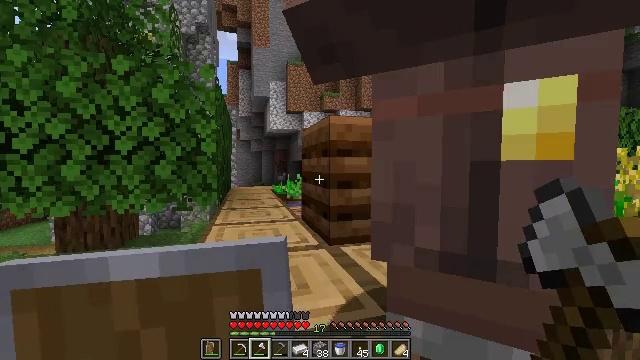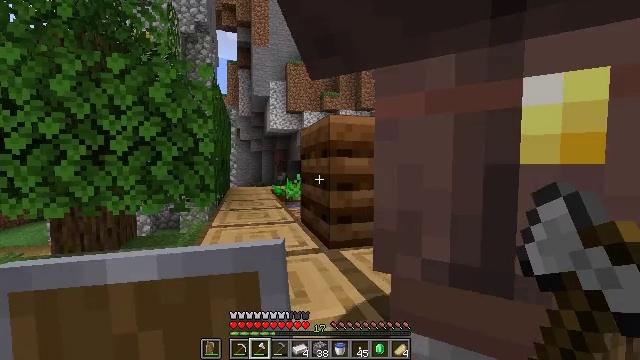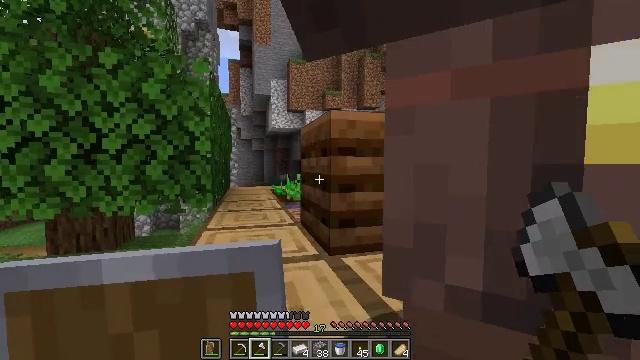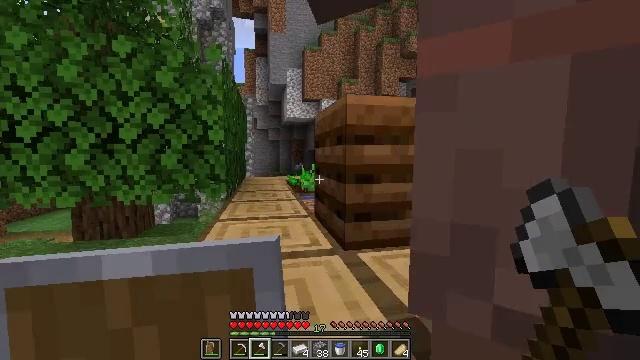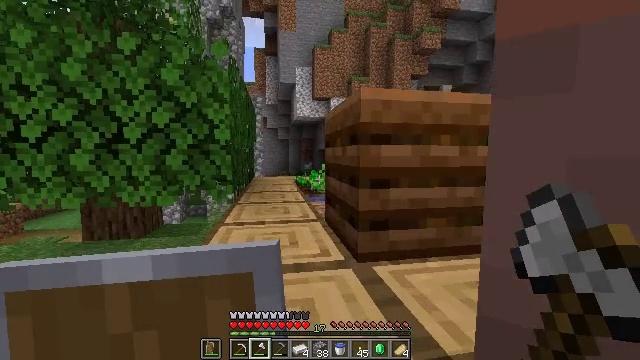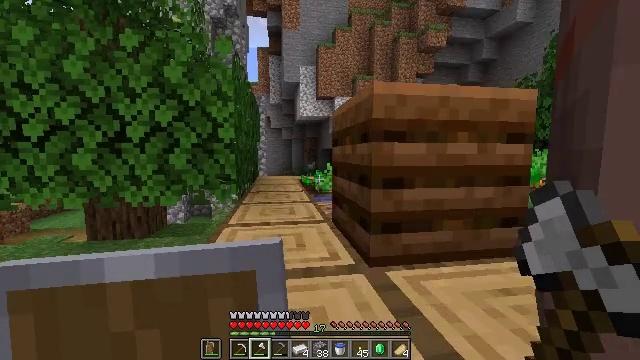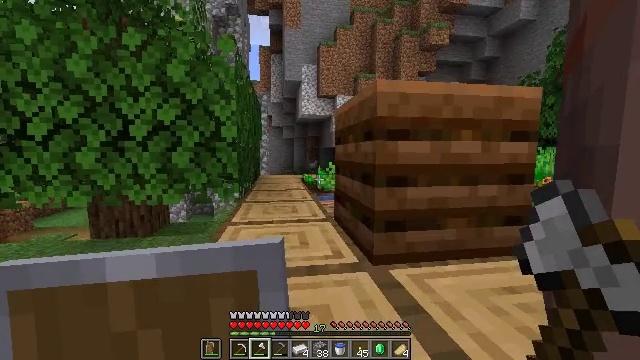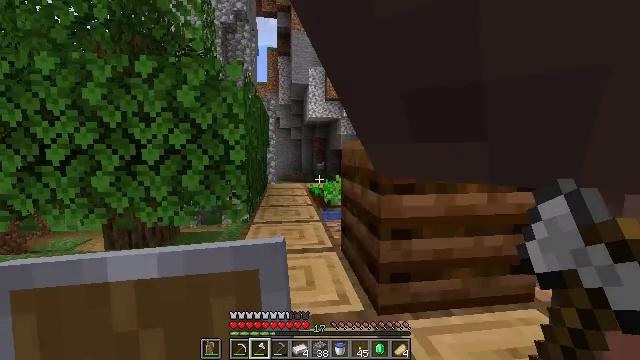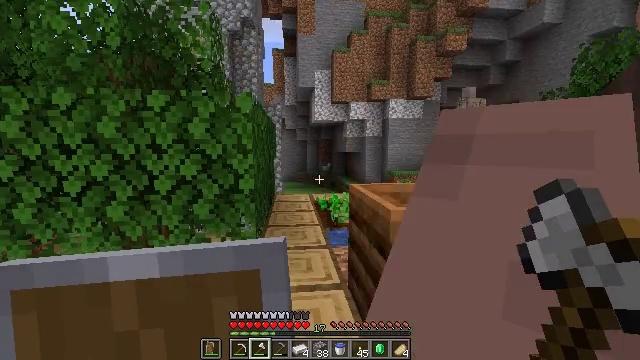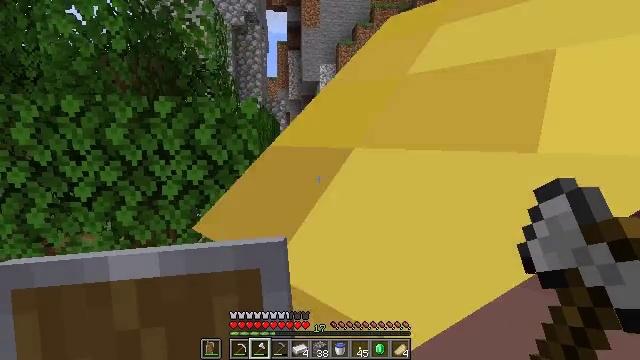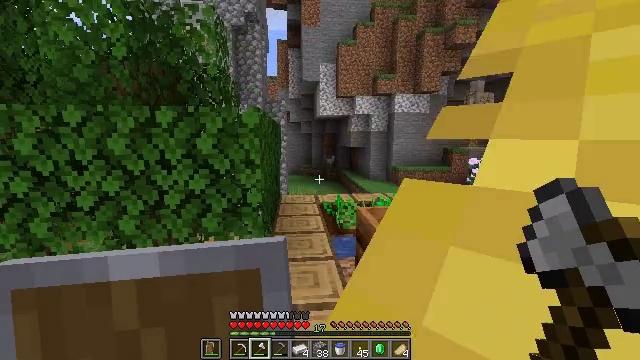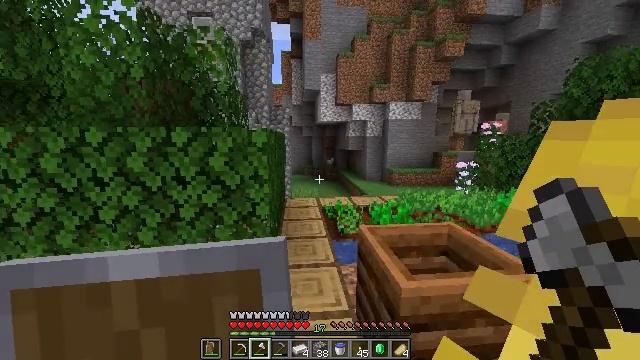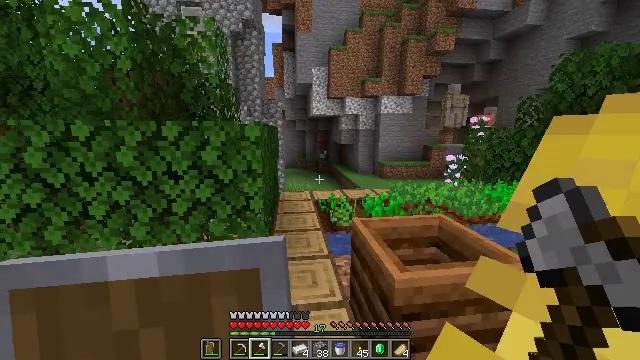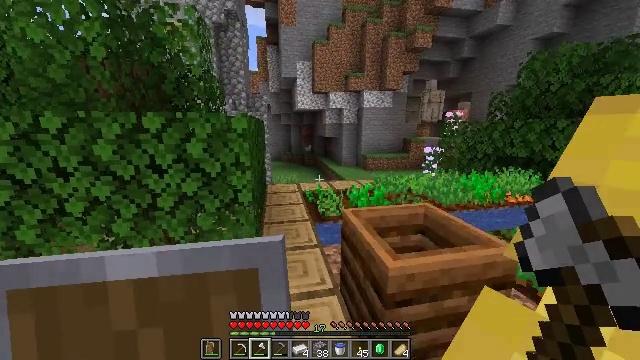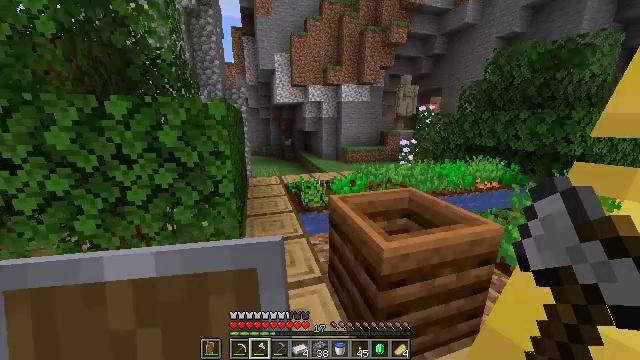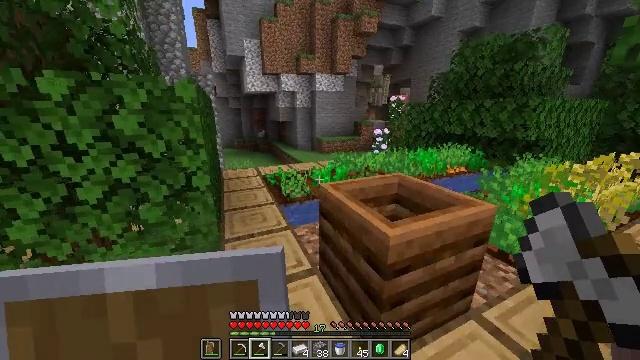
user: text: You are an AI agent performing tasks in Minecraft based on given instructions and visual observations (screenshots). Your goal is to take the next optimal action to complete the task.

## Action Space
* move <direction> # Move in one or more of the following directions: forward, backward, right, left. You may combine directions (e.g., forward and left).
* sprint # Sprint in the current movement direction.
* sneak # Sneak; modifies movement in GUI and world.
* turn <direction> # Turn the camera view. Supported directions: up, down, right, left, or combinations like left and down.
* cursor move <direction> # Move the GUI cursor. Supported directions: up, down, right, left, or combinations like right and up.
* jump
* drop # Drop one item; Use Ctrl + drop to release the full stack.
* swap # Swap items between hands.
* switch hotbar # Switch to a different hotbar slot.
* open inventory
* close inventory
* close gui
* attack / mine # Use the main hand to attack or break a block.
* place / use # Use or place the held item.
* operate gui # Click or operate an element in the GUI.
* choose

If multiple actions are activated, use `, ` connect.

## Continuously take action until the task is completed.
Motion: motion action
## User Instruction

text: Utilize crafting to create an apple.
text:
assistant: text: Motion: move forward
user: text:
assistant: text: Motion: move forward
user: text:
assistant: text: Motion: move forward, turn left and down
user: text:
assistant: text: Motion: move forward, turn left
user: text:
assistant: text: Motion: move forward
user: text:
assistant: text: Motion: move forward
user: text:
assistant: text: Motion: move forward, sprint, turn left, jump
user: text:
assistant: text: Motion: move forward, sprint, turn left, jump
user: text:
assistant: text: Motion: move forward, sprint, turn down, jump
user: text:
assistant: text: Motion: move forward, sprint, jump
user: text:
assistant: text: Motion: move forward, sprint, jump
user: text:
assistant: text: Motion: move forward and move left, sprint, turn right and down, jump
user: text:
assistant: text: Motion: move forward and move left, sprint, turn right and down, jump
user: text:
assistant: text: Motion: move forward and move left, sprint, turn right and down
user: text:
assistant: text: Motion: move forward and move left, sprint, turn right and down
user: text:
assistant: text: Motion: move forward and move left, sprint, turn right and down
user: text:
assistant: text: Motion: move forward and move left, sprint, turn right and down
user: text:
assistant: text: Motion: move forward, sprint, turn right and down
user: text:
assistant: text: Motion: move forward, turn right and down
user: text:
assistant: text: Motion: turn right and up
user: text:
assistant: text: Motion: turn right and up
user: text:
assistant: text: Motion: turn right and up
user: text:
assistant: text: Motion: turn right and up
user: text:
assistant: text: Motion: turn right and up
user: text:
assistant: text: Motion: no_op
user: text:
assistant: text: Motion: no_op
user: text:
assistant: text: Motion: use / place
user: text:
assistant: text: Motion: turn right, use / place
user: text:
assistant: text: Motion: turn right and up, use / place
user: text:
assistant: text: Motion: turn right